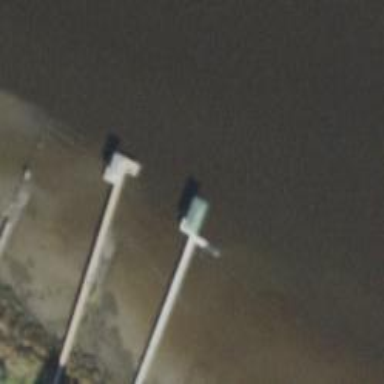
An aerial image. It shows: Man-made pier.